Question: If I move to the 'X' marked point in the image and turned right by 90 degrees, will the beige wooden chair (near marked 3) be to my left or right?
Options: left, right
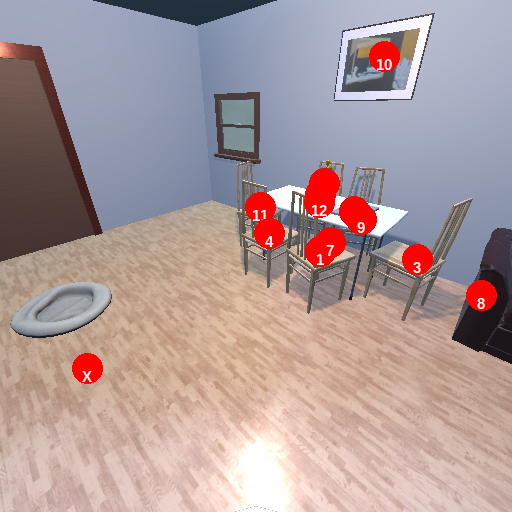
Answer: left